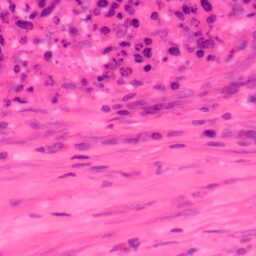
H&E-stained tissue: Colon